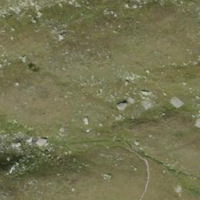
EUNIS habitat code: 26
Species observed at this site:
Aglais urticae
Falco tinnunculus
Vanessa cardui
Vanessa atalanta